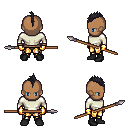
a pixel art fantasy rpg character, male body template, human, dark skin, white long-sleeve shirt, gold greaves, raven mohawk hairstyle, gold gloves, black shoes, spear, four views (front, back, left, right), 2x2 character sprite sheet, small pixel art, hard edges, no anti-aliasing